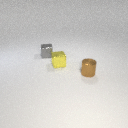
small yellow metal cube to the left of small brown metal cylinder